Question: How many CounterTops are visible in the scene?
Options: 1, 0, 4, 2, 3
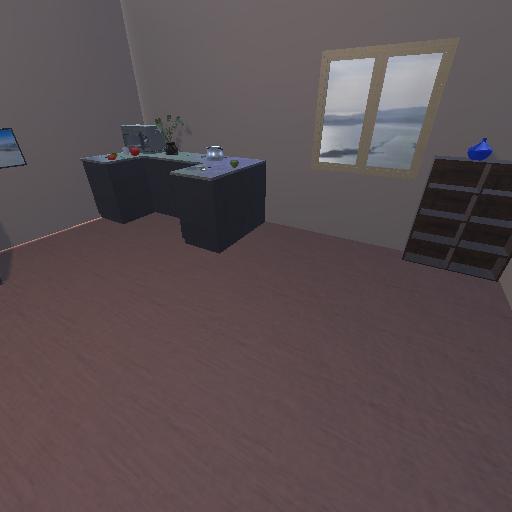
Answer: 1